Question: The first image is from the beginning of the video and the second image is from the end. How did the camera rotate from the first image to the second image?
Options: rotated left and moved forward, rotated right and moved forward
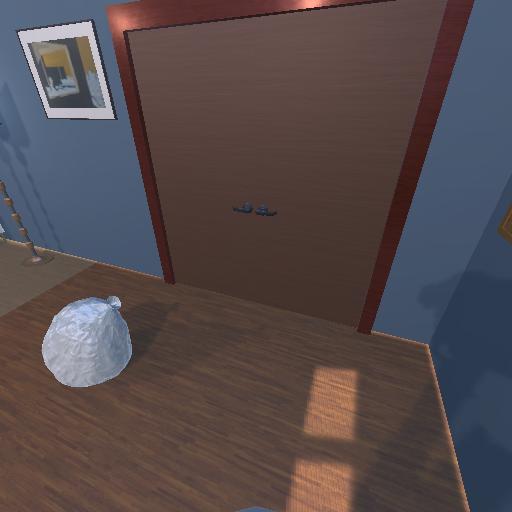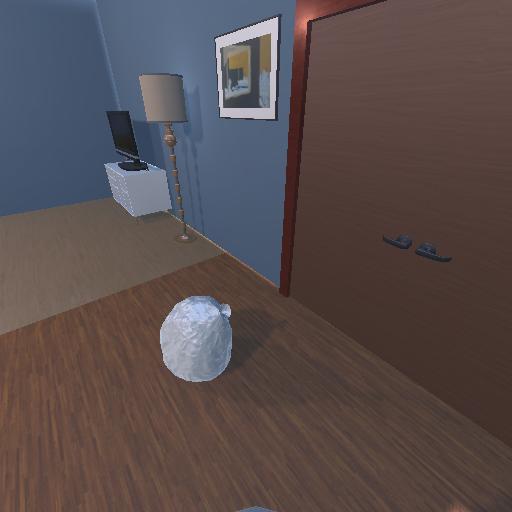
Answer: rotated left and moved forward